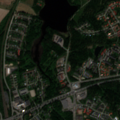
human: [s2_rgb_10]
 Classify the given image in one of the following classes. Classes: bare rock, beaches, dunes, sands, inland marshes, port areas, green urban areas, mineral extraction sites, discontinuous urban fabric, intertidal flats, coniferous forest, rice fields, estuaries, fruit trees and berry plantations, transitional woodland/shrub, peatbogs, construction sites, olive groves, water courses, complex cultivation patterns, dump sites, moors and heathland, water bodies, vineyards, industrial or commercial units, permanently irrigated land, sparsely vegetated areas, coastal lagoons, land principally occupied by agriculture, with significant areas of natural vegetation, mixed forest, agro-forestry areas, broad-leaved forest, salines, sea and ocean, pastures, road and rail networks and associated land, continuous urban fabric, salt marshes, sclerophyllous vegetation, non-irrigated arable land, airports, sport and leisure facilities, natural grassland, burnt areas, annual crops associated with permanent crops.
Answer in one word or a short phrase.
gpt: discontinuous urban fabric, industrial or commercial units, green urban areas, non-irrigated arable land, mixed forest, water bodies